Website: macys
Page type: billing-address
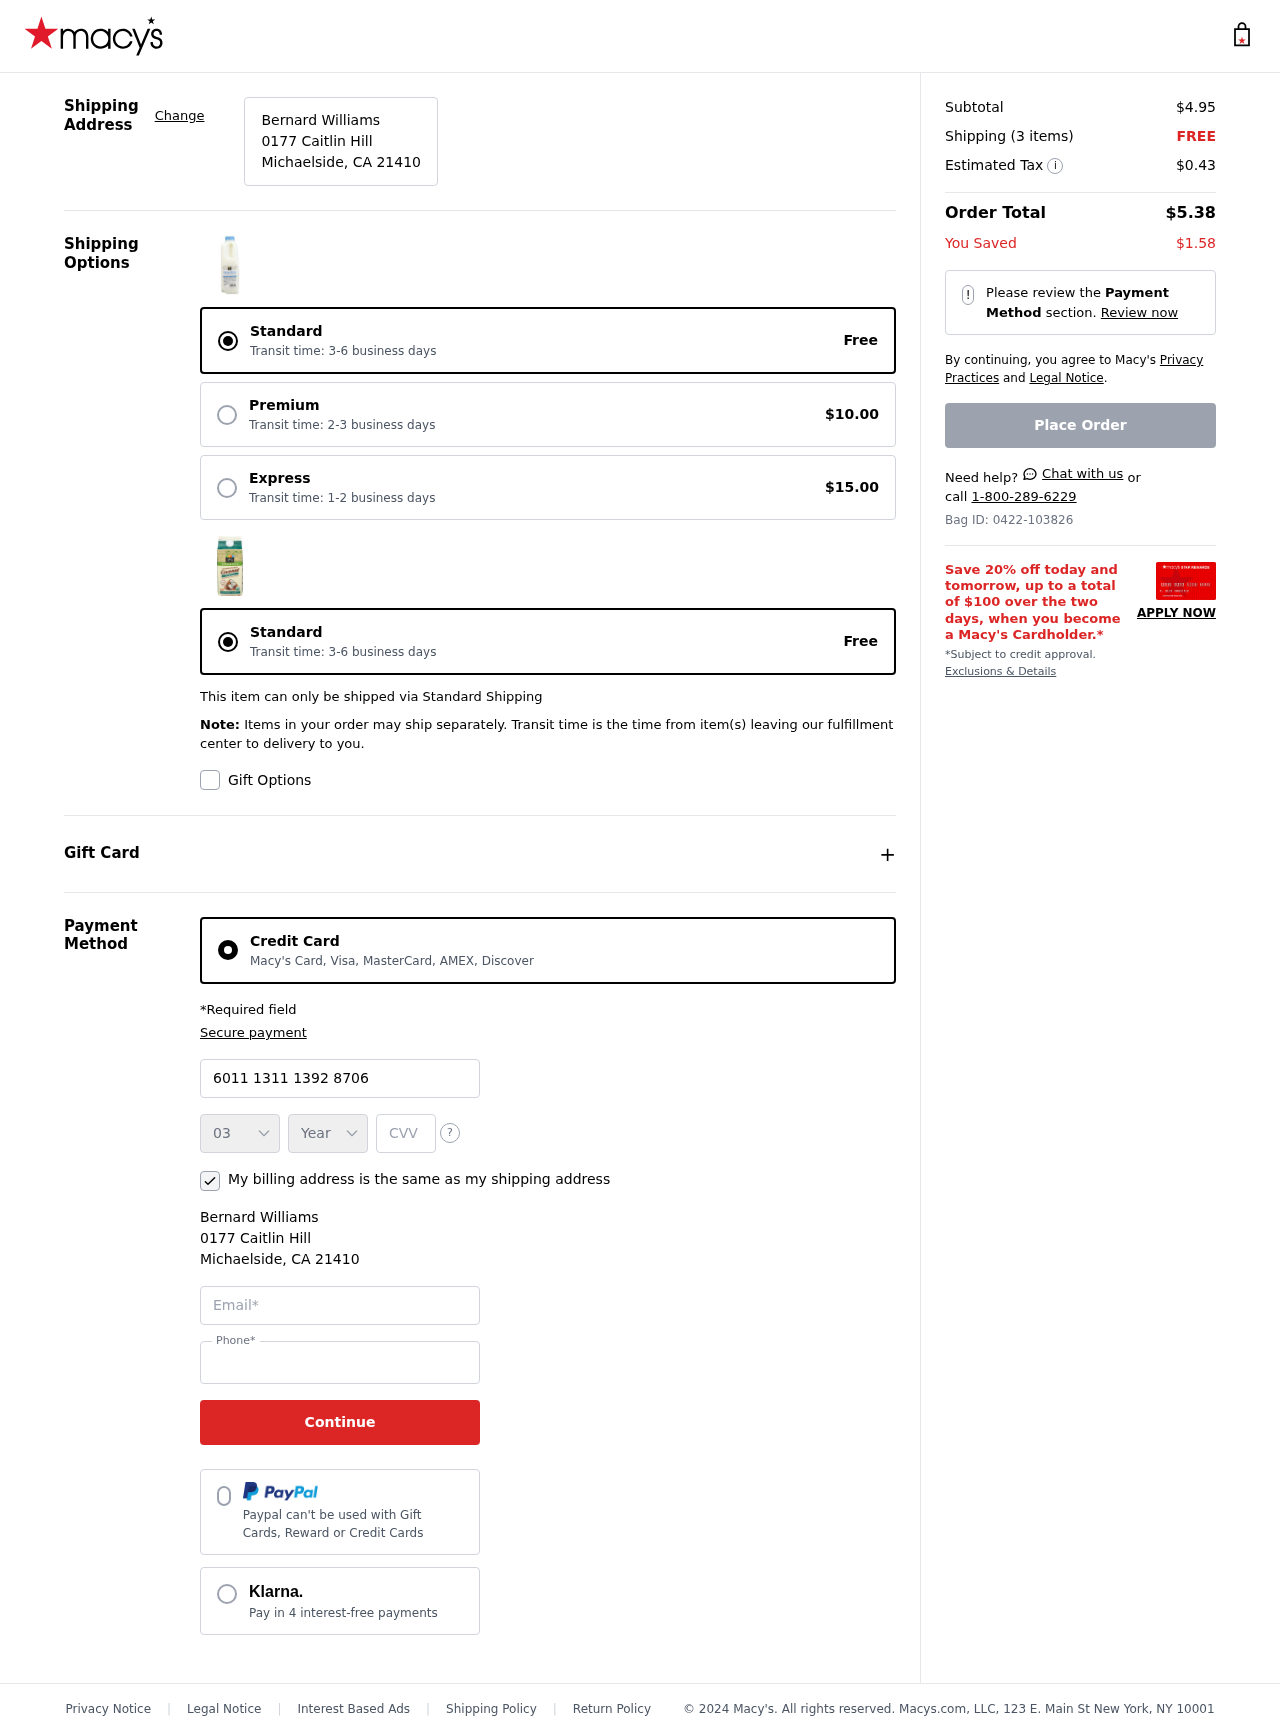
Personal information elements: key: PII_CARD_CVV
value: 206
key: PII_CARD_EXPIRY_MONTH
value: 03
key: PII_CARD_EXPIRY_YEAR
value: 27
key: PII_CARD_NUMBER
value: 6011 1311 1392 8706
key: PII_CITY_STATE_ZIP
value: Michaelside, CA 21410
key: PII_EMAIL
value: bernard_williams@yahoo.com
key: PII_FULLNAME
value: Bernard Williams
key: PII_PHONE
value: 8424621894
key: PII_STREET
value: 0177 Caitlin Hill
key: PII_FULLNAME2
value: Bernard Williams
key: PII_CITY
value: Michaelside
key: PII_STATE_ABBR
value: CA
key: PII_POSTCODE
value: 21410
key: PII_POSTCODE_FULL
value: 21410
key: PII_CITY_STATE
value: Michaelside, CA
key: PII_POSTCODE_NUMERIC
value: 21410
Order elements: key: ORDER_SUBTOTAL
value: $4.95
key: ORDER_NUM_ITEMS
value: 3
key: ORDER_SHIPPING_COST
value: FREE
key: ORDER_TAX
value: $0.43
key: ORDER_TOTAL
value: $5.38
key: ORDER_SAVINGS
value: $1.58
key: ORDER_ID
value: Bag ID: 0422-103826